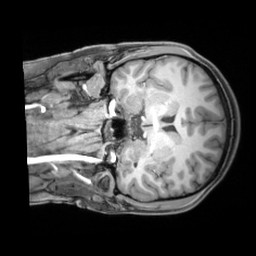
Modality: T1w
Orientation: coronal
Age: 20
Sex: female
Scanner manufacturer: siemens
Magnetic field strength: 3 T
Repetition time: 1.97 s
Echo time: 0.00206 s